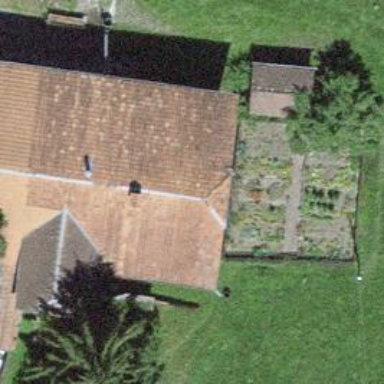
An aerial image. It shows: Farm building.